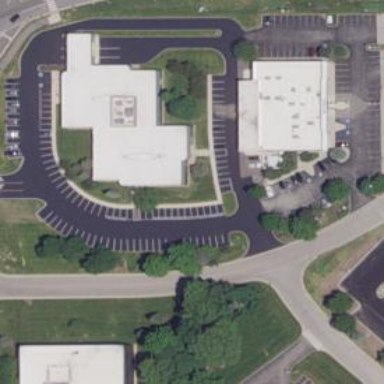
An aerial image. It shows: Office building housing bank.